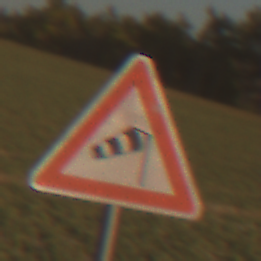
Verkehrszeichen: SeitenwindVonRechts
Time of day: SunriseSunset
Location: Outdoor (Nature)
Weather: PartlyCloudy
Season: NotSpecified
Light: Natural